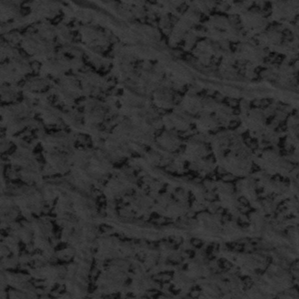
Label: frost